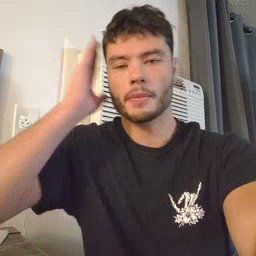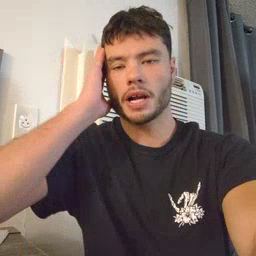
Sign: bed